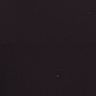
Metastatic tissue present: no